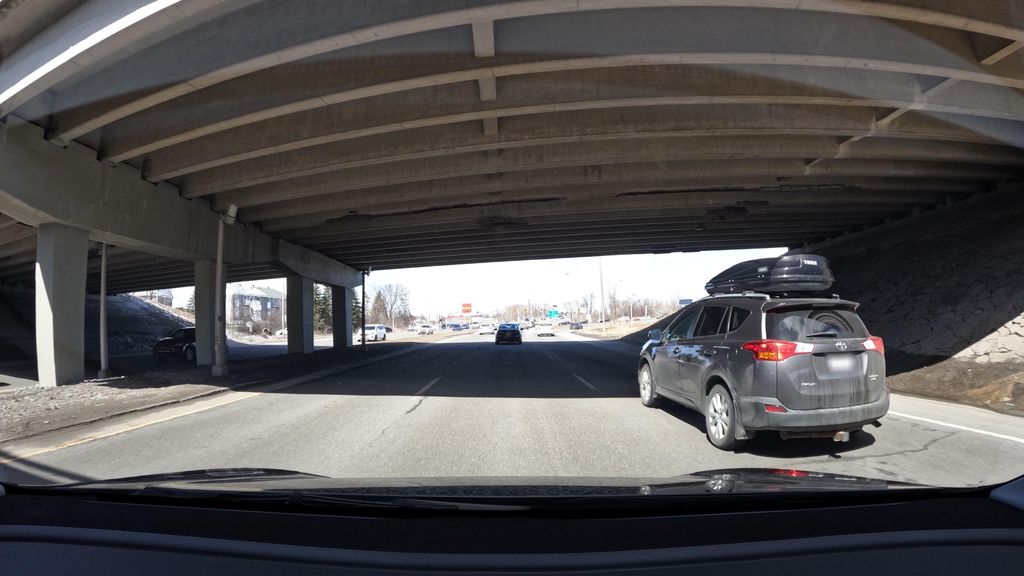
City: montreal